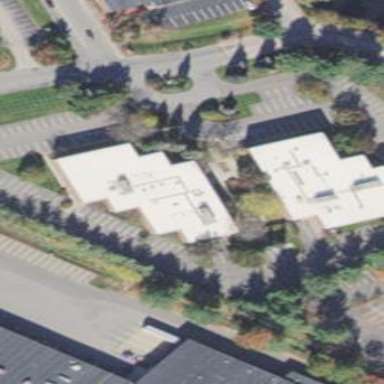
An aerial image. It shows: Commercial building.